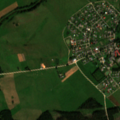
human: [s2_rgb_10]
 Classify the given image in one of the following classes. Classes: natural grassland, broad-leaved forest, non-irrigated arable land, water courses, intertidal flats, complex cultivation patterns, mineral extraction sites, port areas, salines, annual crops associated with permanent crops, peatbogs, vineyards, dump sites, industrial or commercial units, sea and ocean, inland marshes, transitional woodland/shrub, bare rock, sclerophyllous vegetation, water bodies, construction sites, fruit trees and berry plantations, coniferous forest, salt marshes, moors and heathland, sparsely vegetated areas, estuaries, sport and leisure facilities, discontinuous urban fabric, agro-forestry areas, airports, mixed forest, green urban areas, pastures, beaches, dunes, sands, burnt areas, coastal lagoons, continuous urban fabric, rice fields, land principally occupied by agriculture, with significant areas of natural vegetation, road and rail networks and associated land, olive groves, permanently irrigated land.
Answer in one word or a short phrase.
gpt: discontinuous urban fabric, non-irrigated arable land, pastures, coniferous forest